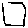
Label: square